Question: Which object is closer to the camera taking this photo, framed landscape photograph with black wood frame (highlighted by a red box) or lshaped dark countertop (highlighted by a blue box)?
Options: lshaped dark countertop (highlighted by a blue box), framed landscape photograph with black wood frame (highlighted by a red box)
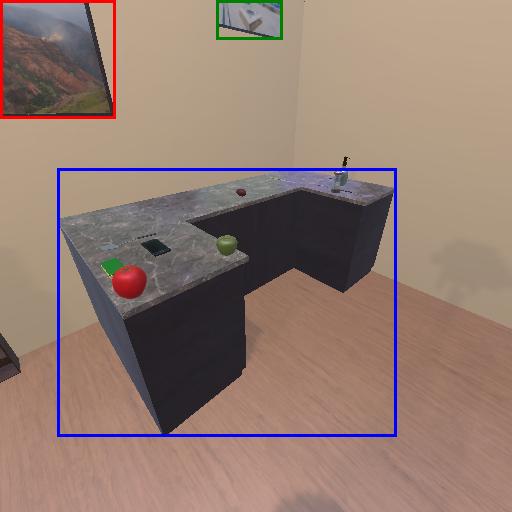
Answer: lshaped dark countertop (highlighted by a blue box)